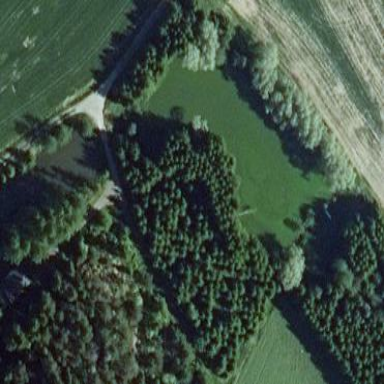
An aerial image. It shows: Pond surrounded by natural water.